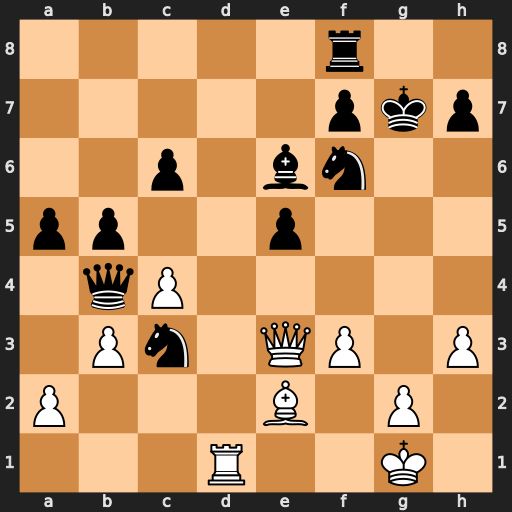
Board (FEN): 5r2/5pkp/2p1bn2/pp2p3/1qP5/1Pn1QP1P/P3B1P1/3R2K1
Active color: w
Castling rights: -
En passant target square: -
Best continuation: Qg5+ Kh8 Qxf6+